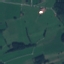
Label: Pasture